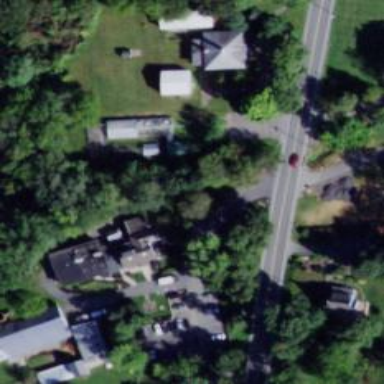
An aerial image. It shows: Veterinary facility.